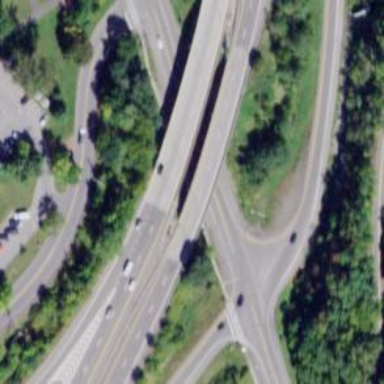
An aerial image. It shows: Motorway junction.